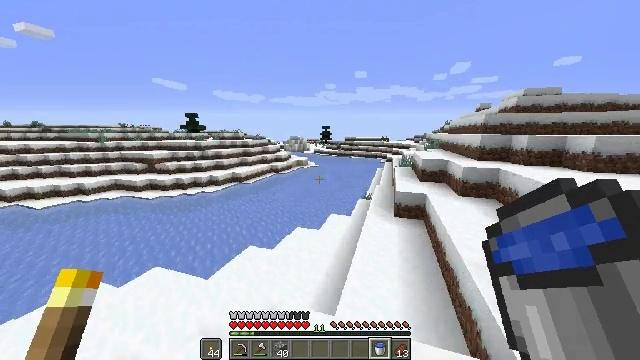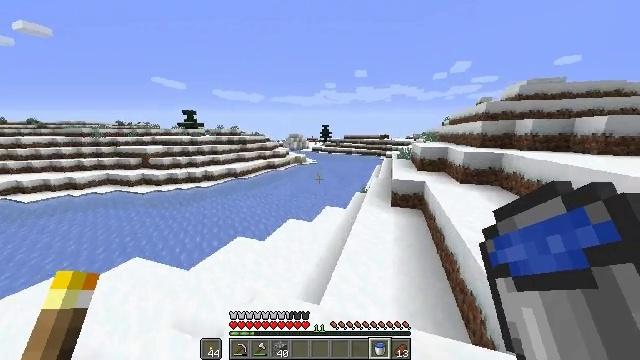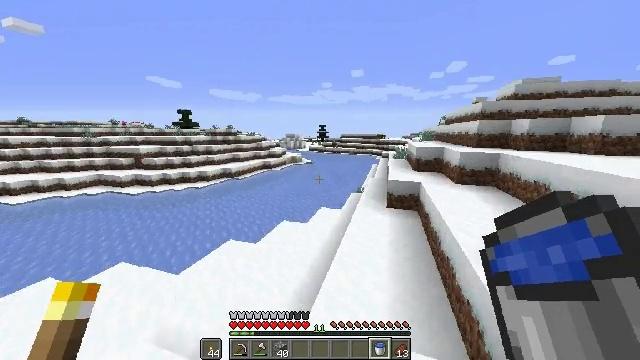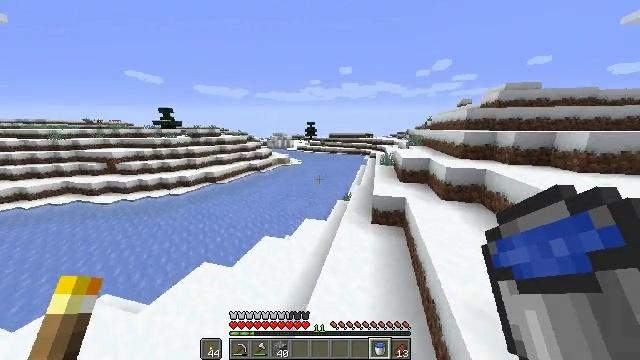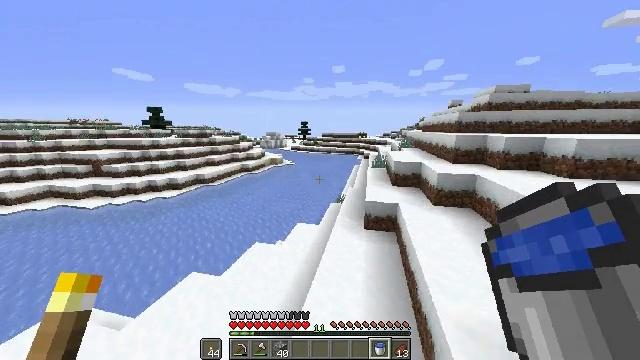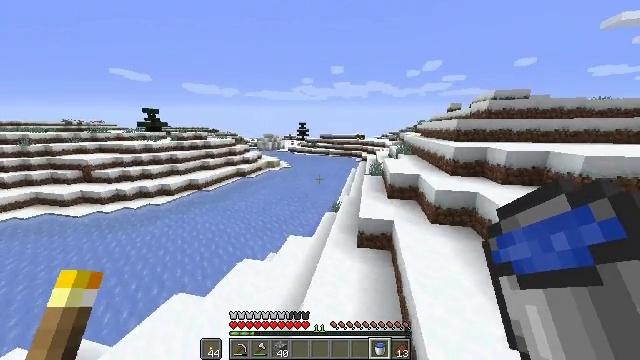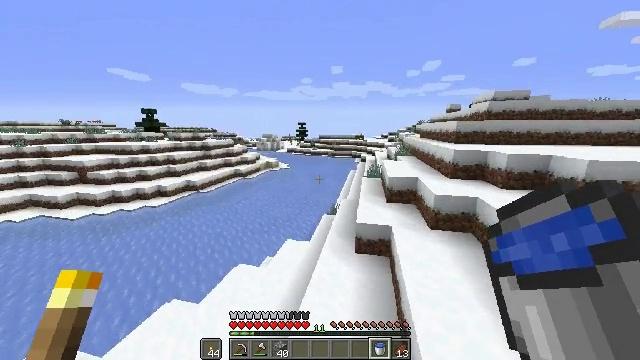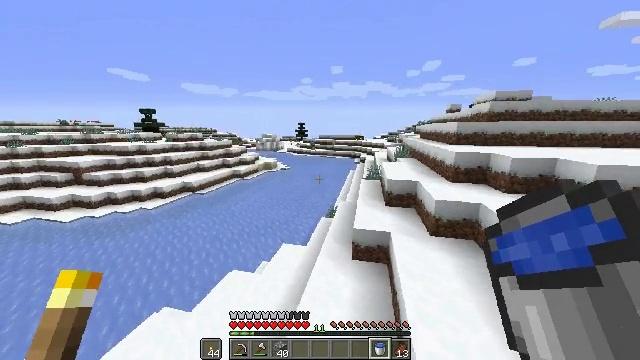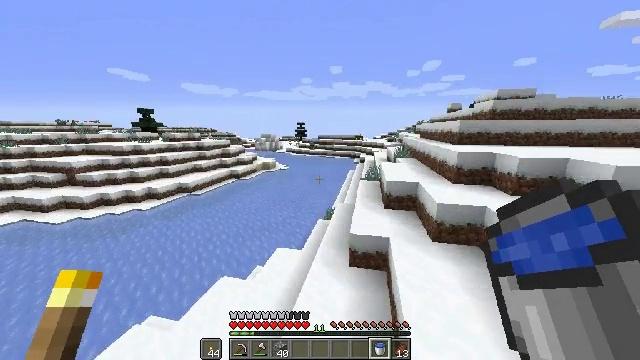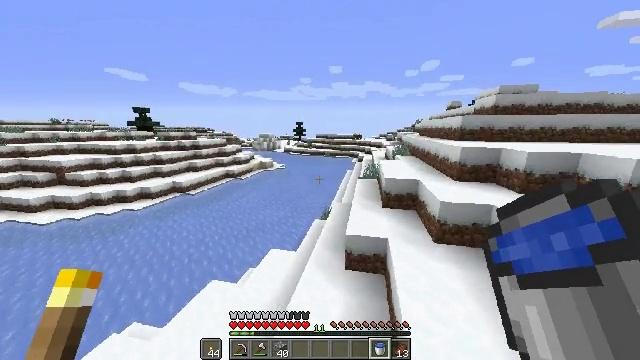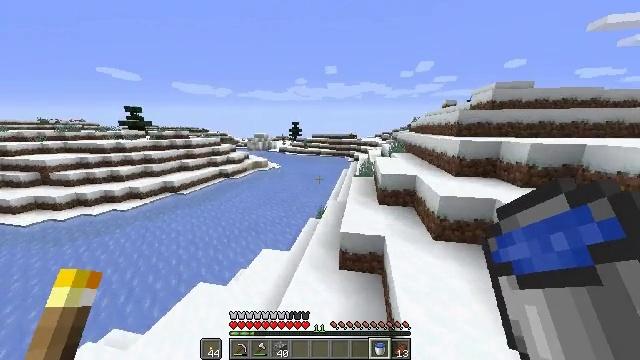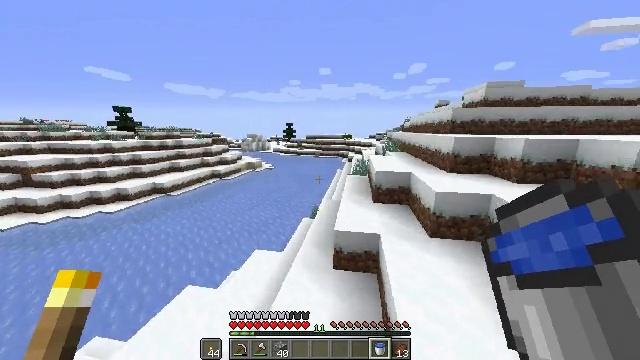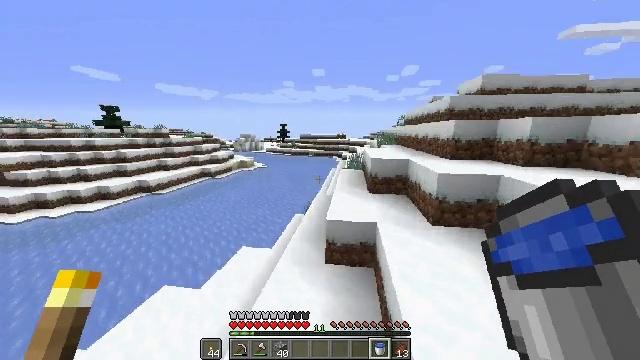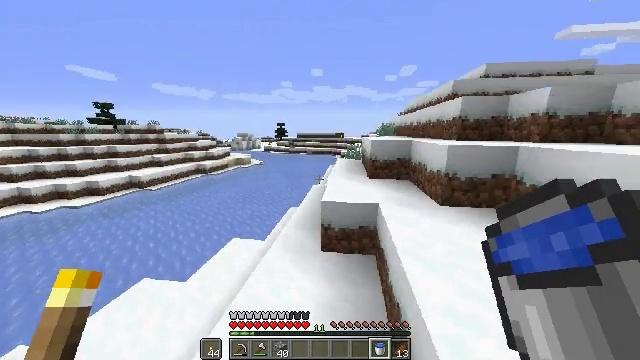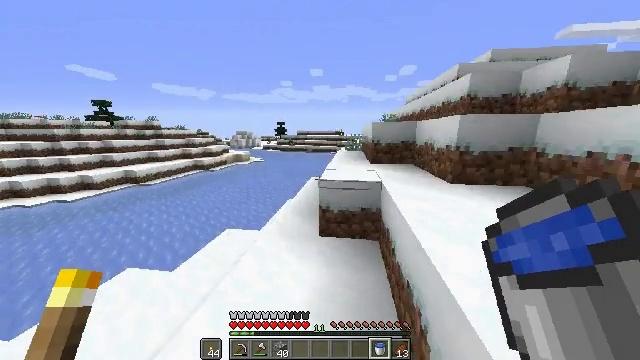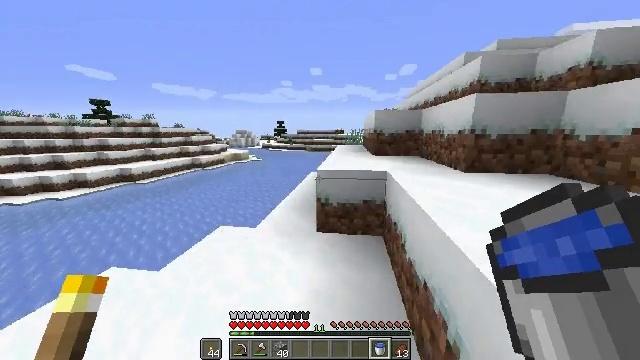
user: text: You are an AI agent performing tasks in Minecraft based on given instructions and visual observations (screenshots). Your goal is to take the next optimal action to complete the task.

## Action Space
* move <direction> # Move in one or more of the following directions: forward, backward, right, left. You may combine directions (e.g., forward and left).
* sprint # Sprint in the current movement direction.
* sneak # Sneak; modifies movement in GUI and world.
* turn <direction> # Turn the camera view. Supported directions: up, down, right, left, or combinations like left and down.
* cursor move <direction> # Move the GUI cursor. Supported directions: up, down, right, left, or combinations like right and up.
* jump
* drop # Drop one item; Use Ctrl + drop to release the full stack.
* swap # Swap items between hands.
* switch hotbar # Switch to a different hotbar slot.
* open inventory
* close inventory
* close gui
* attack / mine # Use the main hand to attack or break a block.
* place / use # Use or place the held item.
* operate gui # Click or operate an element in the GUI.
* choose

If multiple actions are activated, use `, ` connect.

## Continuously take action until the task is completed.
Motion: motion action
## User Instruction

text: Collect the white carpet by hitting it.
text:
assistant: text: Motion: move forward and move right, sprint, jump
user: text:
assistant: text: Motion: move forward and move right, sprint, jump
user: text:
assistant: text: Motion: move forward and move right, sprint, turn right, jump
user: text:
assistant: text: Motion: move forward and move right, sprint, turn right, jump
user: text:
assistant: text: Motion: move forward and move right, sprint, jump
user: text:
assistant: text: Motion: move forward, sprint, jump
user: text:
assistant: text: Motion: move forward, sprint, jump
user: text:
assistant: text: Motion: move forward, sprint
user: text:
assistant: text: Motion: move forward, sprint
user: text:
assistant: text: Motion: move forward, sprint, turn right
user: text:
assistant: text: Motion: move forward, sprint, turn right
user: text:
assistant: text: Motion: move forward, sprint, turn right
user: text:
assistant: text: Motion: move forward, sprint
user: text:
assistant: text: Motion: move forward, sprint
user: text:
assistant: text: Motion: move forward, sprint
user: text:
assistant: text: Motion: move forward, sprint
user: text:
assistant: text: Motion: move forward, sprint
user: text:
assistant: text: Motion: move forward, sprint, jump
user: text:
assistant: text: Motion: move forward, sprint, turn right, jump
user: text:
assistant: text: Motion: move forward, sprint, turn right, jump
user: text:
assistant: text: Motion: move forward, sprint, turn right, jump
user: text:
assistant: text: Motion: move forward, sprint, turn right, jump
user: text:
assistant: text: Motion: move forward, sprint, jump
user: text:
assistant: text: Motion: move forward, sprint
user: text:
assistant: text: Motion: move forward, sprint
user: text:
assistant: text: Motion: move forward, sprint
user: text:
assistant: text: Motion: move forward, sprint, turn right, jump
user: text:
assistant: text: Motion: move forward, sprint, jump
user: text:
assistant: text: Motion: move forward, sprint, jump
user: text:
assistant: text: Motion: move forward and move right, sprint, jump